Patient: sex F, age 59
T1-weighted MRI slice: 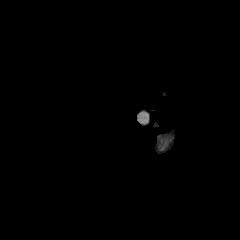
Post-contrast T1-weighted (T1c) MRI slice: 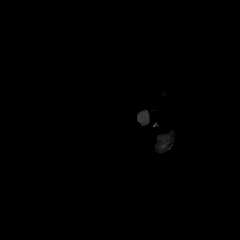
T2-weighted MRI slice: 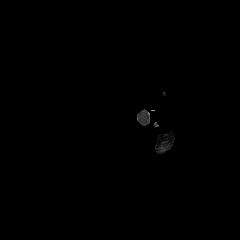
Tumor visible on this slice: no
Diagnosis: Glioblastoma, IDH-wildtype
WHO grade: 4